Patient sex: M
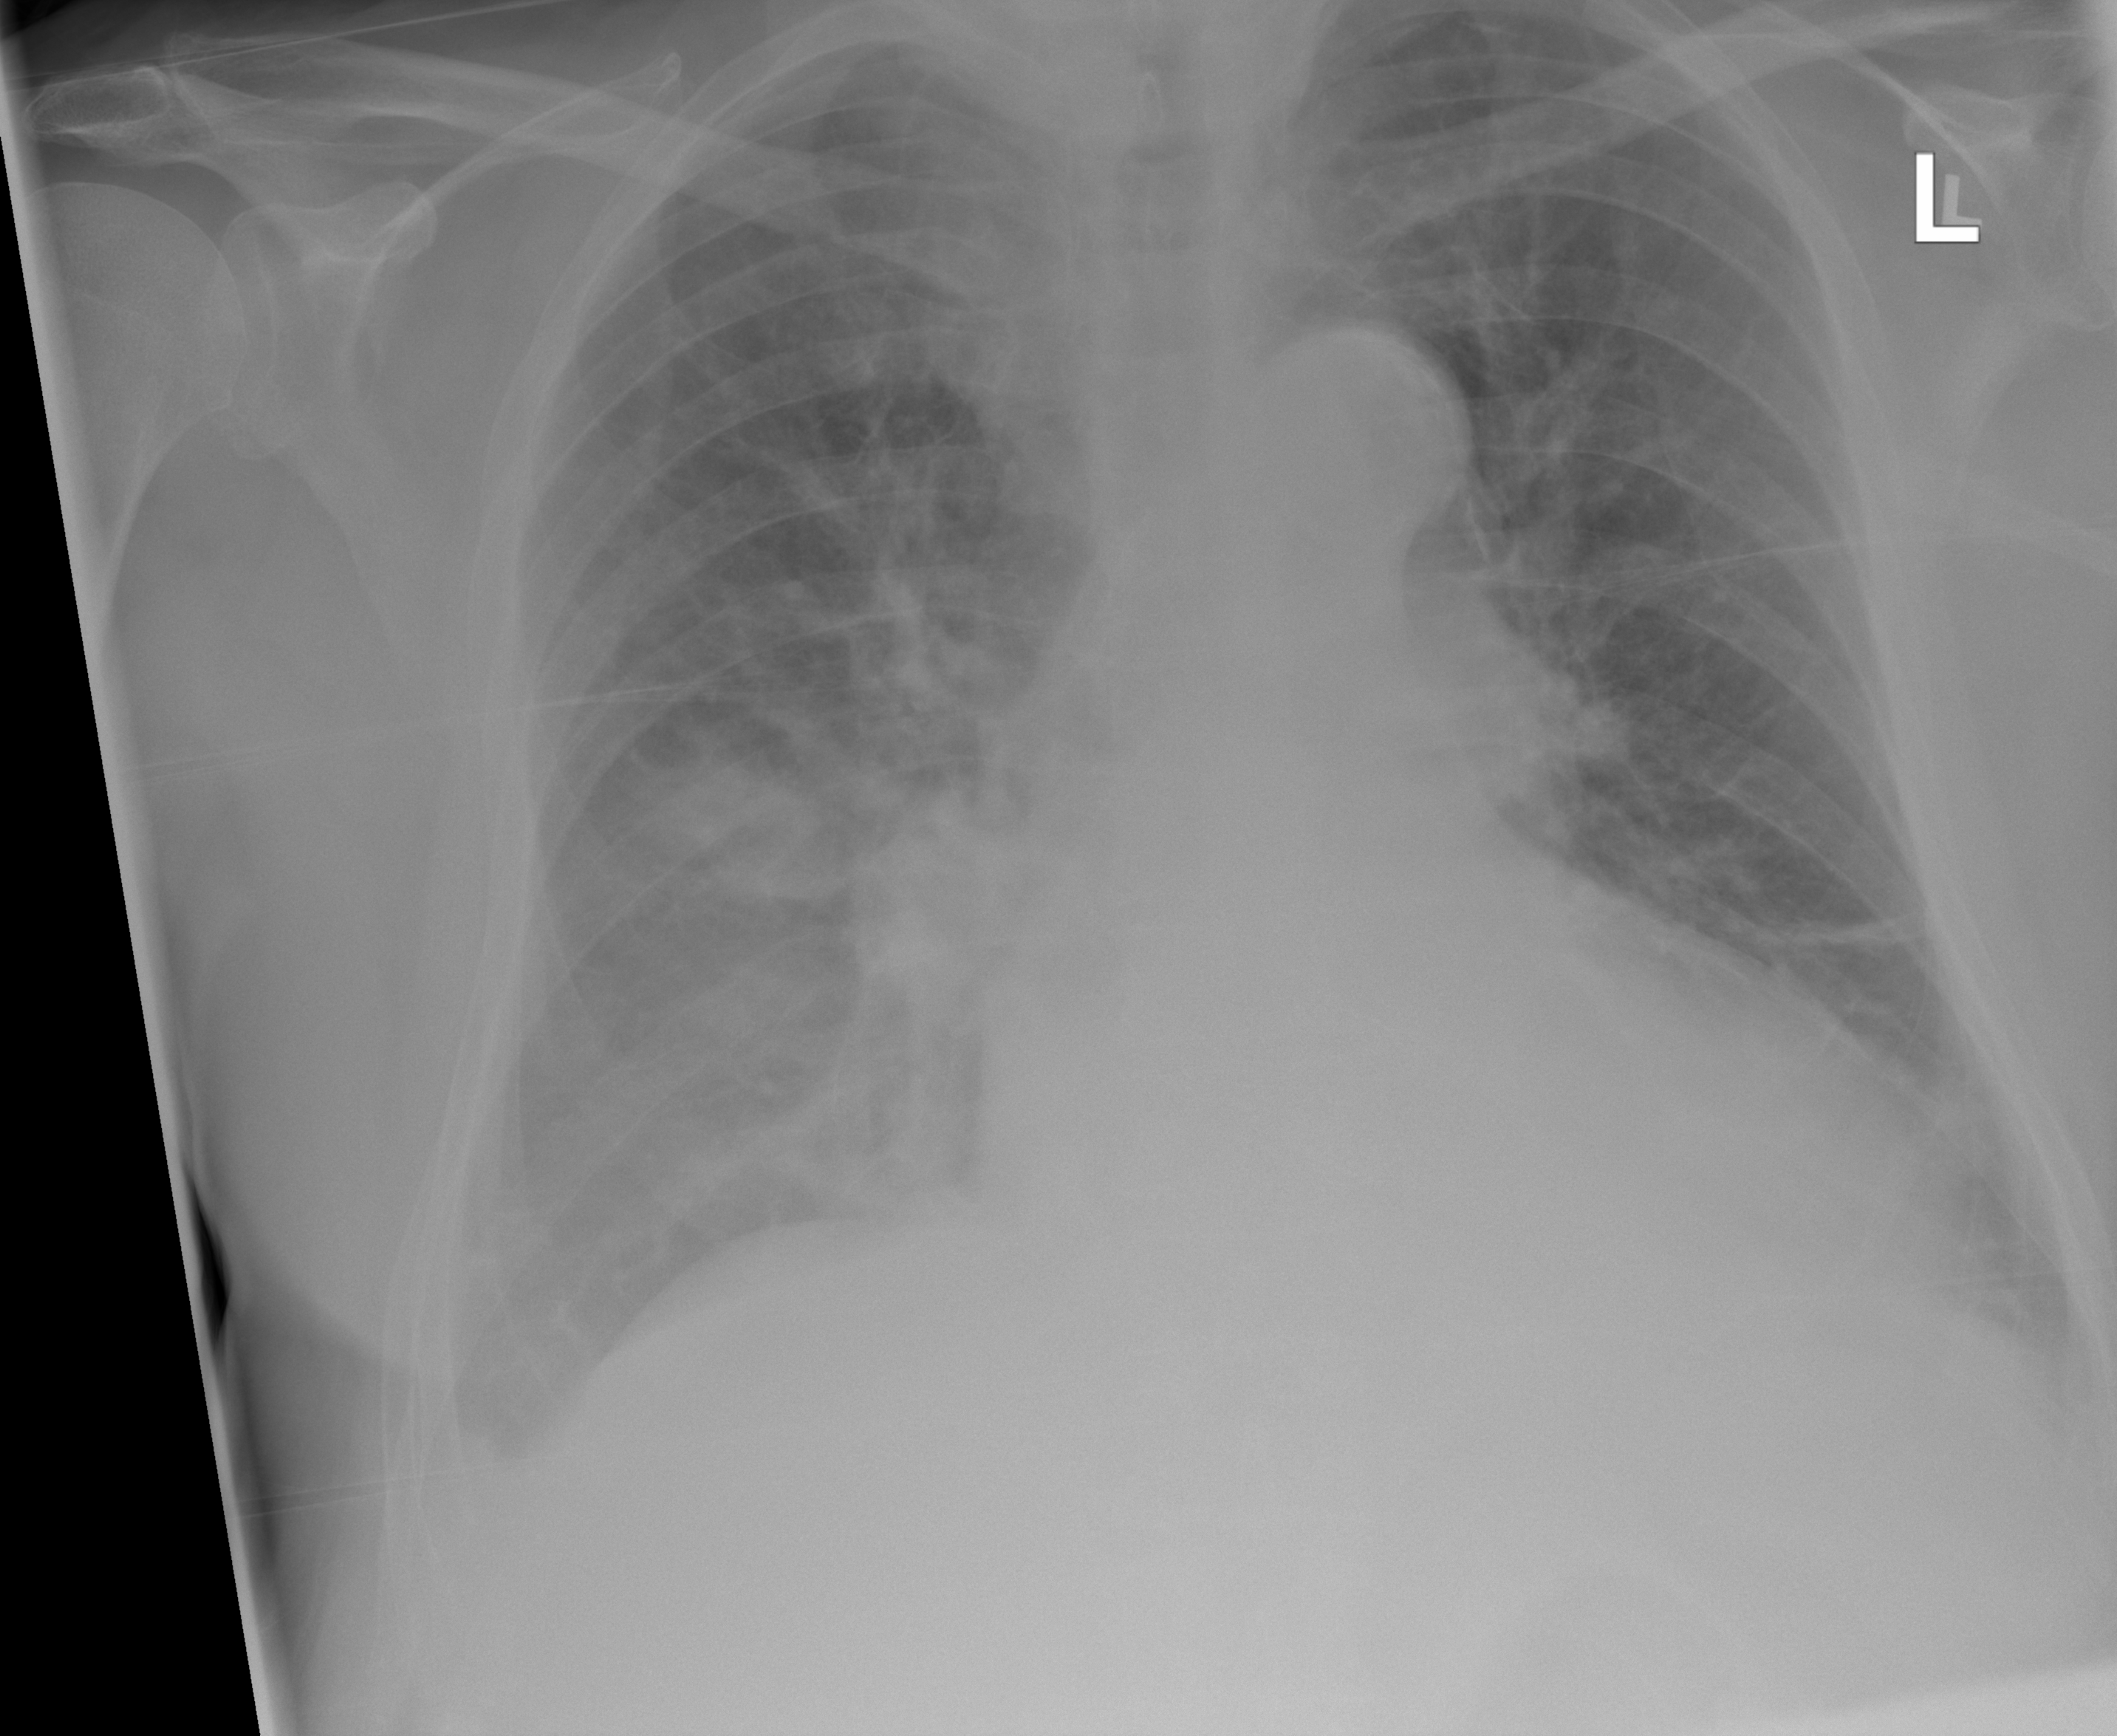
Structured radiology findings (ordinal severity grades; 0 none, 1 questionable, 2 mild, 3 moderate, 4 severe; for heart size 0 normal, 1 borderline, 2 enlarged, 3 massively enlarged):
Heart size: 2
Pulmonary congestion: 2
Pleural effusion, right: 2
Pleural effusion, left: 0
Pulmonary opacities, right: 2
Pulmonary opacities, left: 0
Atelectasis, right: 2
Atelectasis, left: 1